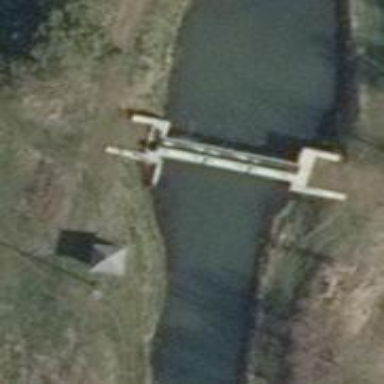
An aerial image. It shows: Weir in waterway.